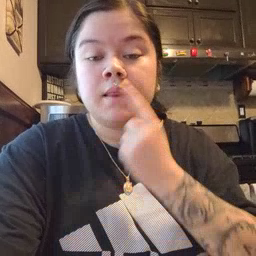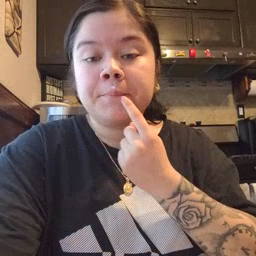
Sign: lips